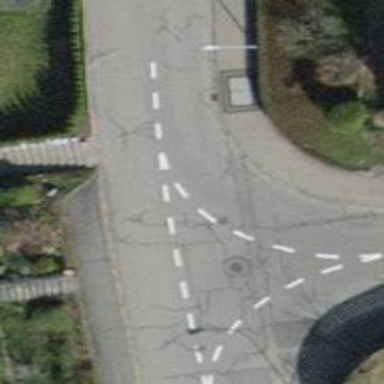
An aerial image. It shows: Kerb serving as barrier.